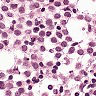
Metastatic tissue present: no